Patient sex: M
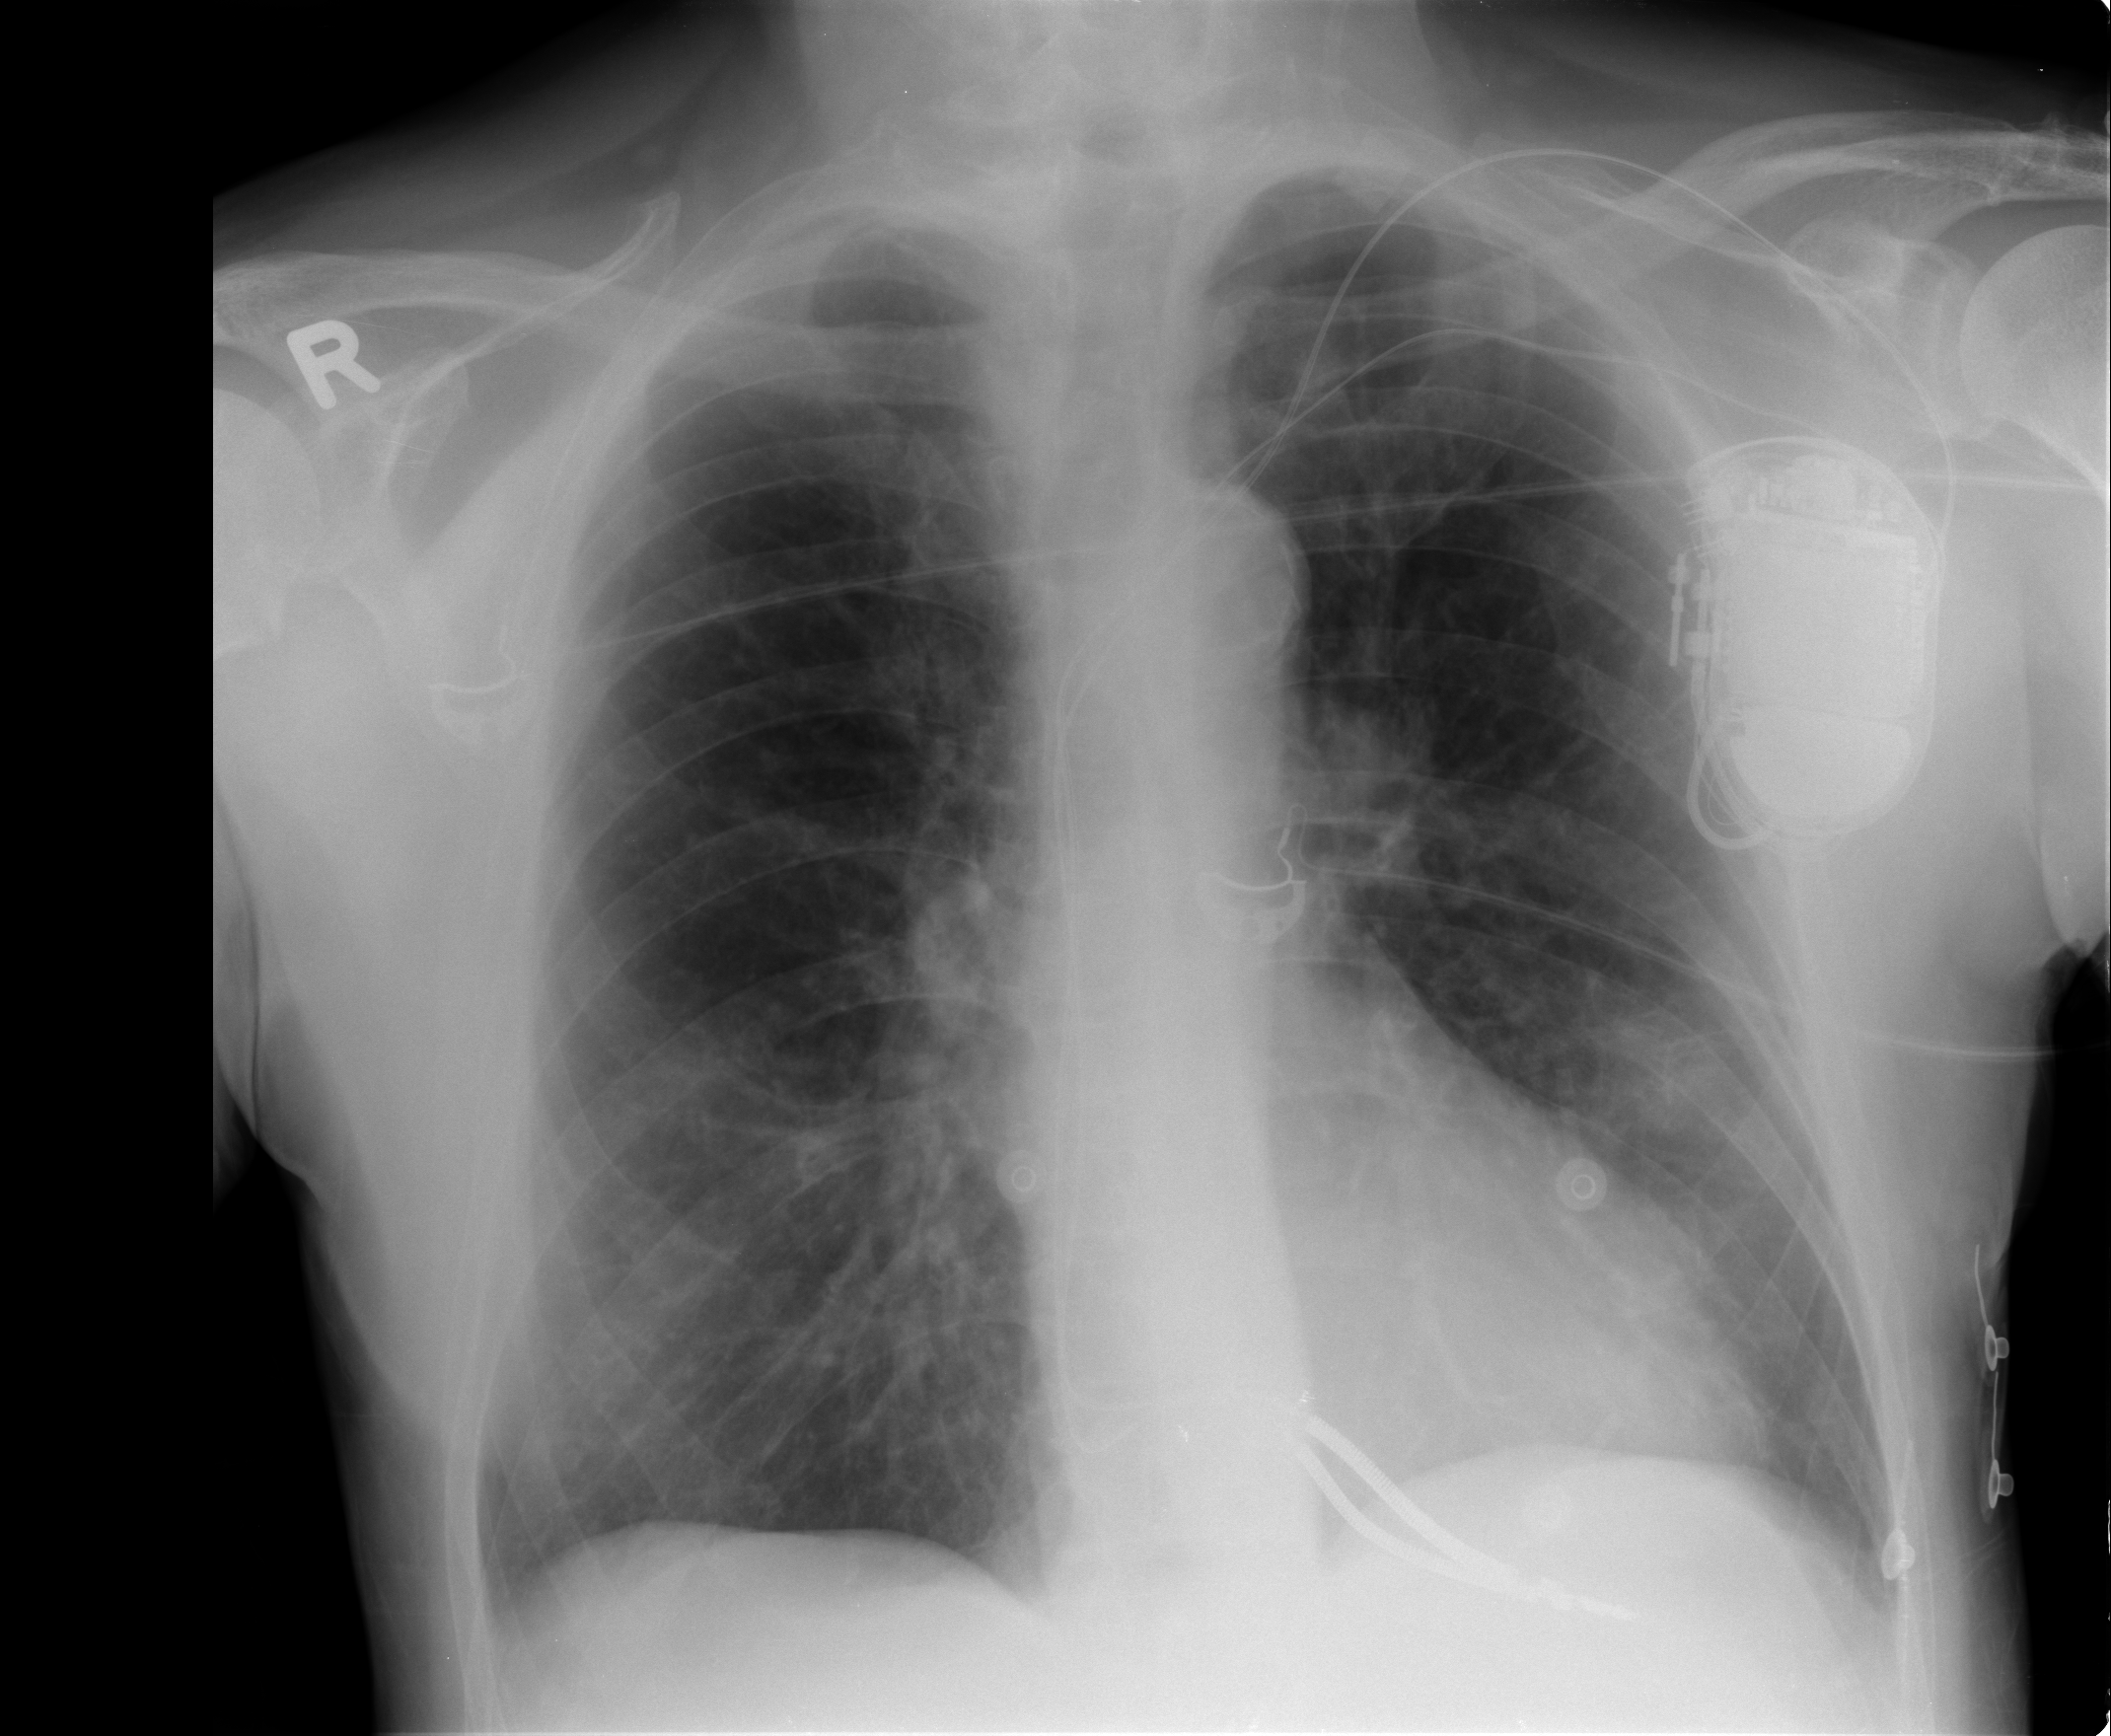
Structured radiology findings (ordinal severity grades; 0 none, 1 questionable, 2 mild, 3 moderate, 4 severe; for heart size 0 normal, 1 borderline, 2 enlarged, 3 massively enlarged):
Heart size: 0
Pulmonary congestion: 2
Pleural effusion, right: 0
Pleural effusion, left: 0
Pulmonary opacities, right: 0
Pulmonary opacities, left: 2
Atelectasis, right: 0
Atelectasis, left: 0